Interaction volume radius: 5 \u00c5
Interaction volume height: 25 \u00c5
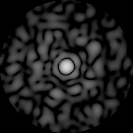
Disorder parameter: 0.8224